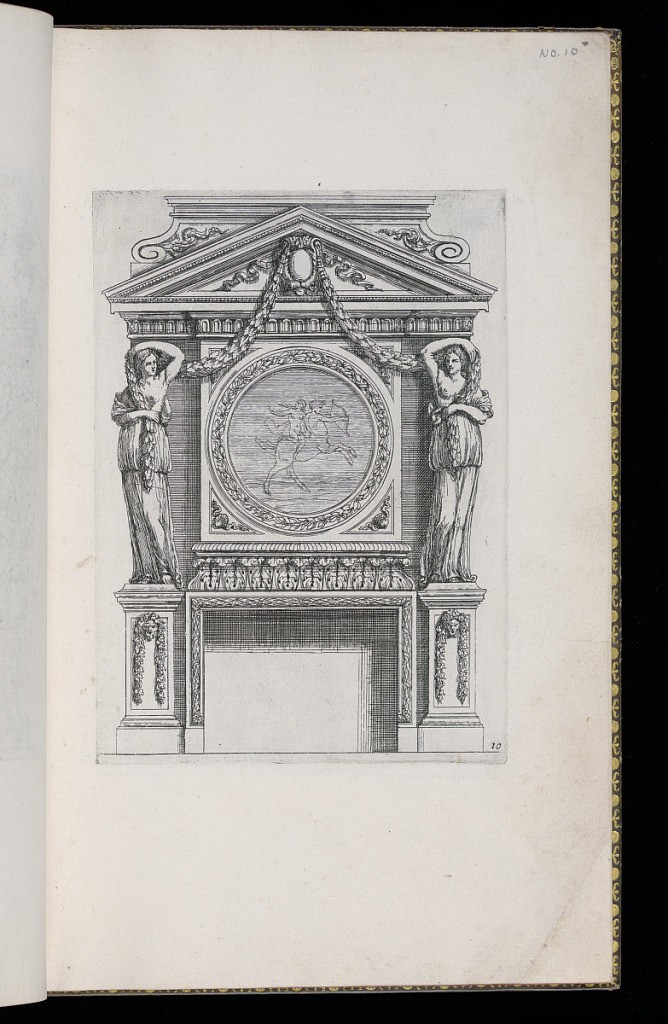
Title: Chimney Piece Design
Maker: D. Antoine Pierretz, French, active 1647
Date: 1647
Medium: Etching on laid paper
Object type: Print
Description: Design for a Baroque chimneypiece with Classical motifs. The mantle is framed by a molding of laurel leaves and ribbon, topped with an acanthus leaf and gadrooning running patterns. An overmantel featuring a large roundel of a woman riding a centaur (half man half horse), framed by shell motifs and leaves. Two large standing sculptures of woman on plinths on either side, draped in a festoon of leaves, hanging from the center of the tympanum above. The tympanum is decorated with an oval cartouche and framed by molded running patterns. The plate is numbered.